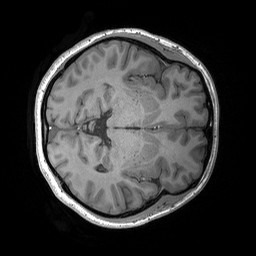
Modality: T1w
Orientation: axial
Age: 24